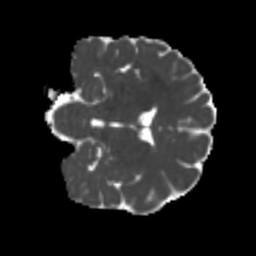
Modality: MD
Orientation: coronal
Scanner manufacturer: siemens
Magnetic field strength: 3 T
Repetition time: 4 s
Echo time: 0.0594 s